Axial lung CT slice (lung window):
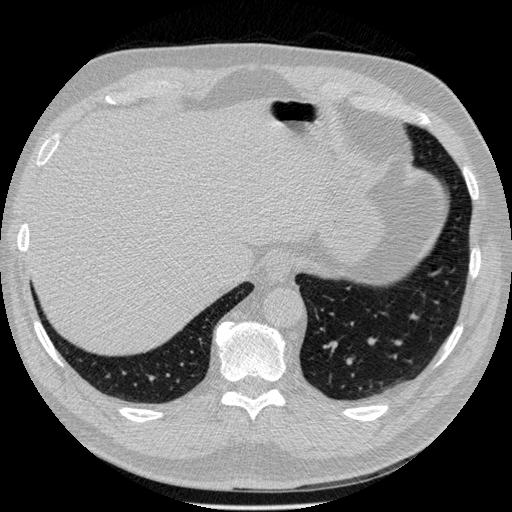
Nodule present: no